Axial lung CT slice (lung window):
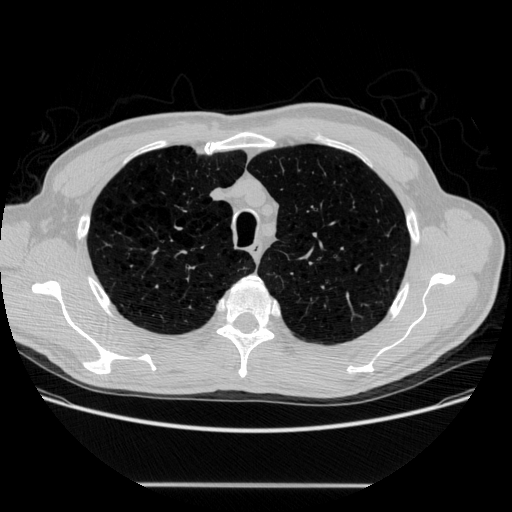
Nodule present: no